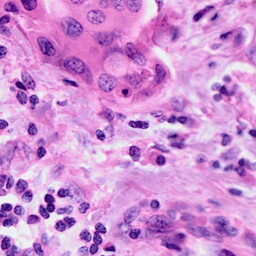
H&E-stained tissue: Cervix